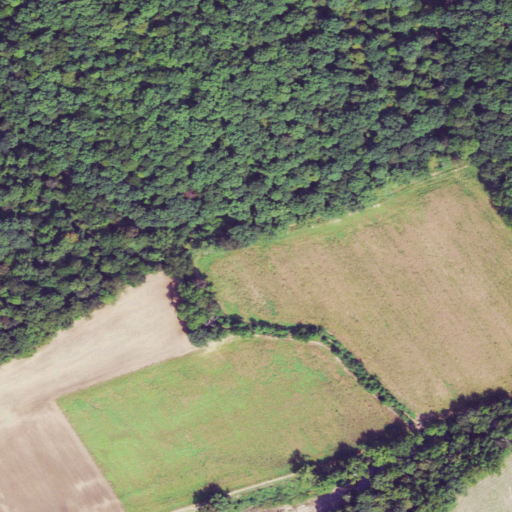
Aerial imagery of valley in Ohio named Upper Shaw Hollow containing deciduous forest, cultivated crops, pasture, mixed forest, and open development